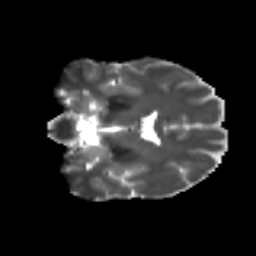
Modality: T2w
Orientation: coronal
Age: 47
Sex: male
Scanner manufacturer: ge
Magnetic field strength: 3 T
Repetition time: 7.8 s
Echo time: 0.0609 s